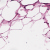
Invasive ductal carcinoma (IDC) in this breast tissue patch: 0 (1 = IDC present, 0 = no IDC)